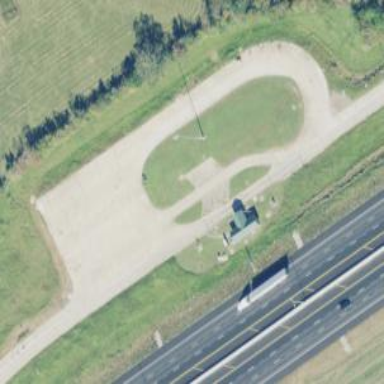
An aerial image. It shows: Rest area along the road with weigh station.